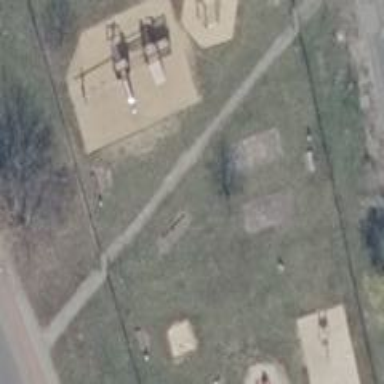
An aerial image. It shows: Sandpit playground with sandy surface.